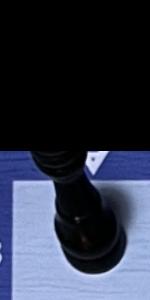
Label: Rook_Black